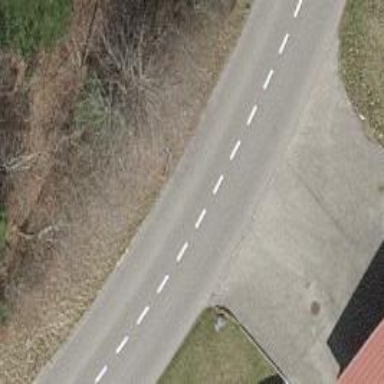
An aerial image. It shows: Tertiary road.